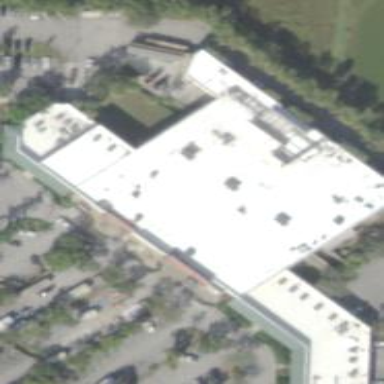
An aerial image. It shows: Supermarket building.